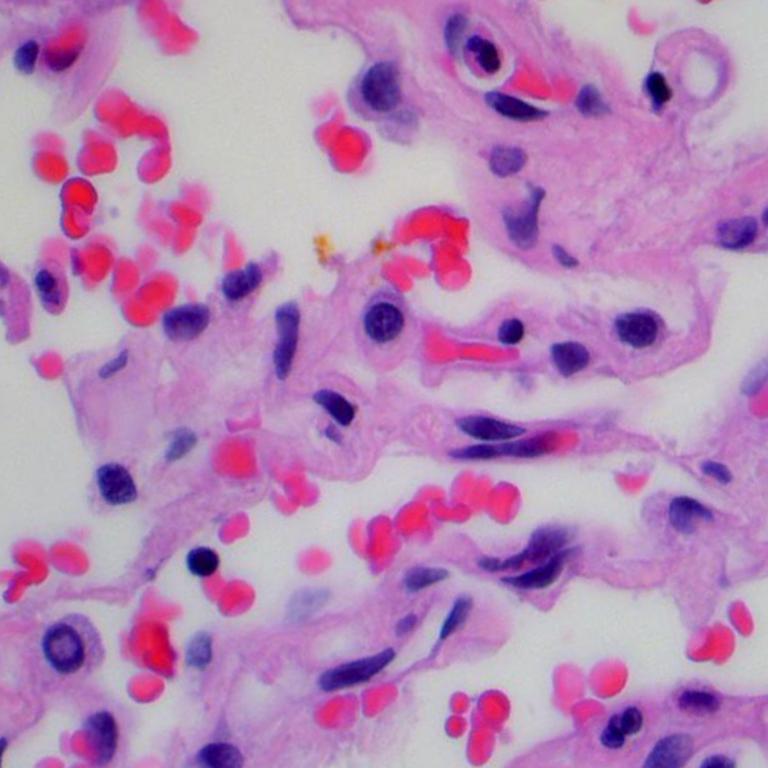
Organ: lung
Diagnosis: benign